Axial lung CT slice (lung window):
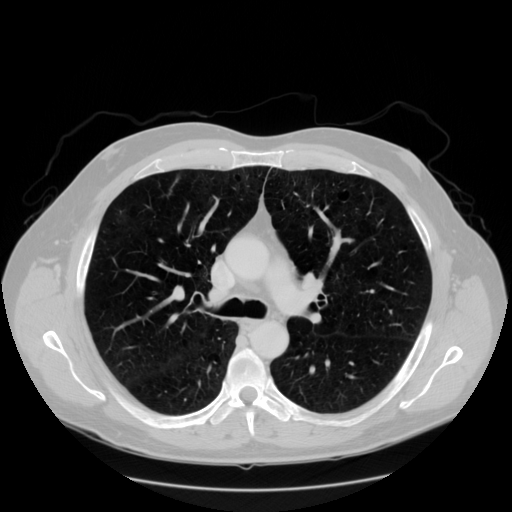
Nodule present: no